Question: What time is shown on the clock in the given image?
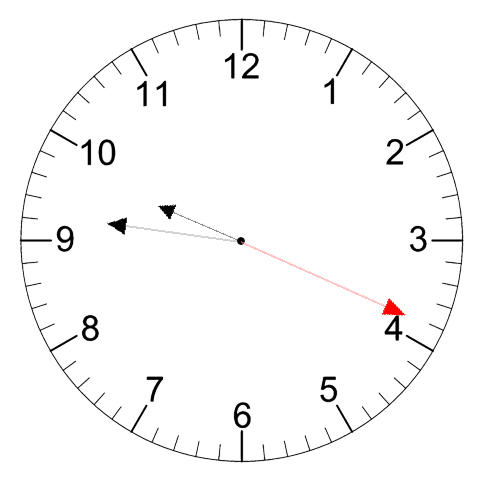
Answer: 09:46:19